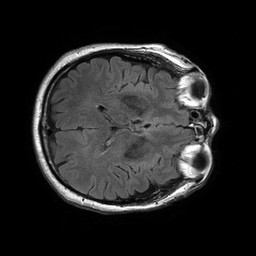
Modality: FLAIR
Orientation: axial
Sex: male
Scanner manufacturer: philips
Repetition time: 11 s
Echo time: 0.125 s